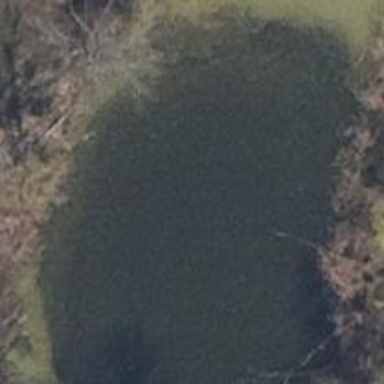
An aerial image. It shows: Serene pond surrounded by nature.